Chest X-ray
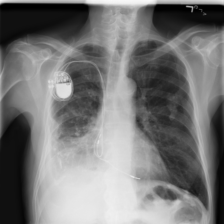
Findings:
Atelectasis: negative
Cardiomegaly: negative
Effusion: negative
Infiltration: negative
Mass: negative
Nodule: negative
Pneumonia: negative
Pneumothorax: negative
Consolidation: negative
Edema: negative
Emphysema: negative
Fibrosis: negative
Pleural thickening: negative
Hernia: negative